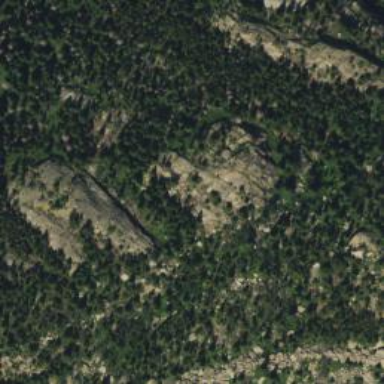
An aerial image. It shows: Landscape of bare rock.